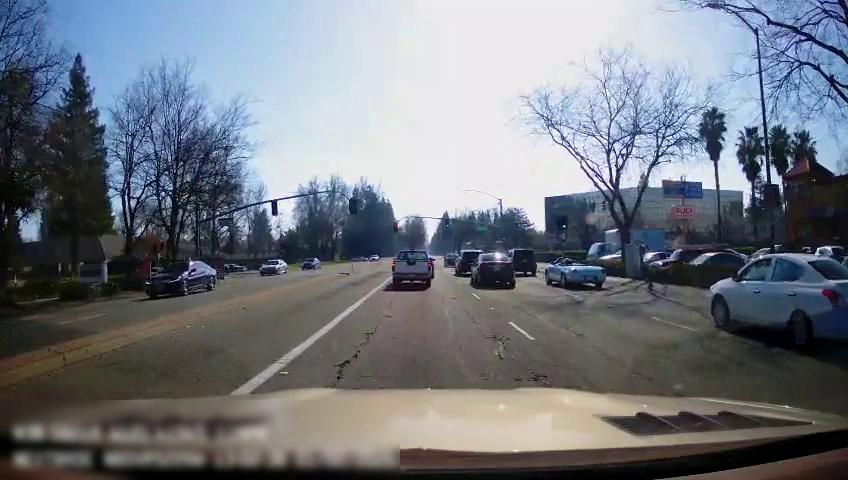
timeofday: Day
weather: Sunny
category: Drivable Space
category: Vehicles | Car
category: Vehicles | SUV
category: Vehicles | SUV
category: Vehicles | Car
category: Vehicles | Truck
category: Vehicles | SUV
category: Vehicles | Car
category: Vehicles | SUV
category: Vehicles | Car
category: Vehicles | Car
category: Vehicles | SUV
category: Vehicles | Car
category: Vehicles | Car
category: Vehicles | Truck
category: Vehicles | Car
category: Vehicles | Car
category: Vehicles | Car
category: Lanes | Current Lane
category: Lanes | Alternate Lane
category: Lanes | Current Lane
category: Traffic | Lights